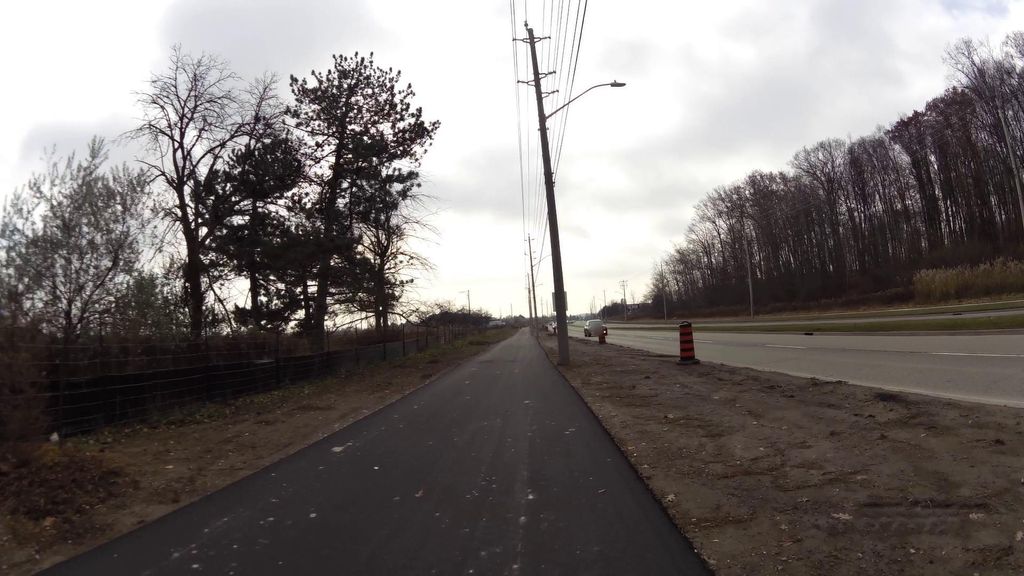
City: kitchener-waterloo